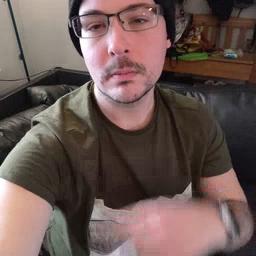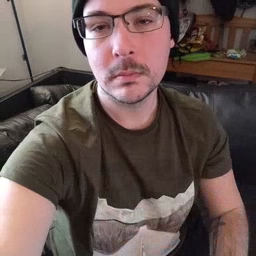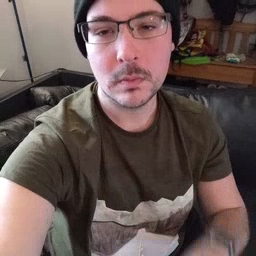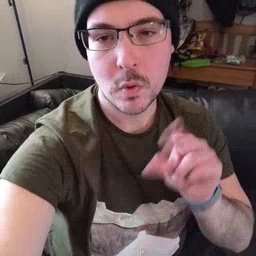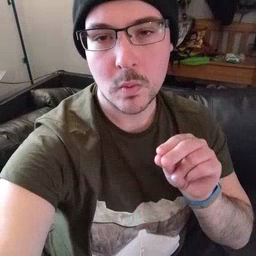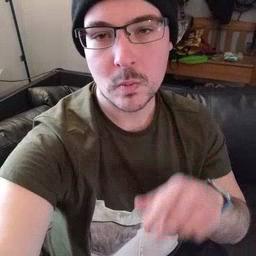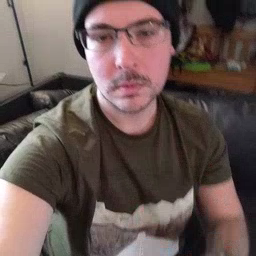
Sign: no